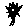
Label: flower